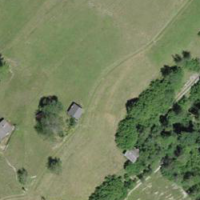
EUNIS habitat code: 24
Species observed at this site:
Neottia nidus-avis